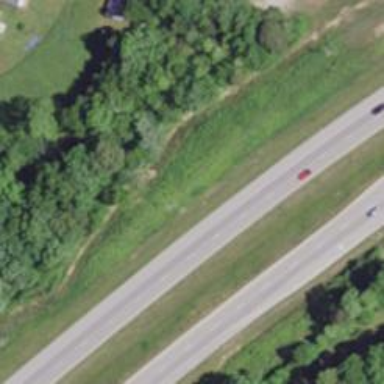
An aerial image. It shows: Trunk highway with expressway features.